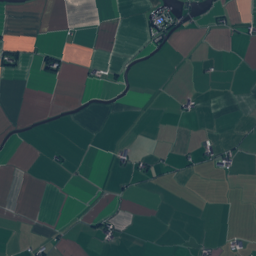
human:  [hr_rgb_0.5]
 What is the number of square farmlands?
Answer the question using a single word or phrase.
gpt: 0

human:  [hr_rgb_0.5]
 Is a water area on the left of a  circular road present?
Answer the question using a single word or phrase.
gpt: no

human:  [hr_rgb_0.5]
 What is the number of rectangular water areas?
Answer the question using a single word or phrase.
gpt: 1

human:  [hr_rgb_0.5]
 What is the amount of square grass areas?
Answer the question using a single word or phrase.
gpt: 0

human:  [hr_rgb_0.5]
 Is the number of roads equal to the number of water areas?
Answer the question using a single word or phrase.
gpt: no

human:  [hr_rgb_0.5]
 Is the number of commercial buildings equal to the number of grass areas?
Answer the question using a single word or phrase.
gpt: no

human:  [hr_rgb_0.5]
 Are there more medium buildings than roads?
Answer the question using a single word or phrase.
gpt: no

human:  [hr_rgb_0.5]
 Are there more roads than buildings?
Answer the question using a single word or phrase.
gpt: no

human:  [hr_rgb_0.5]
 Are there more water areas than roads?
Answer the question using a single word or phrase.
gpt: no

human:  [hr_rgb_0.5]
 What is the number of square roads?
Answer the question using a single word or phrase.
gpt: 0

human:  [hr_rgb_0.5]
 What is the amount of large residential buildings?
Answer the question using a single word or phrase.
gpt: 0

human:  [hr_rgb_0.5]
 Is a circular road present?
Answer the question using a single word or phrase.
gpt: no

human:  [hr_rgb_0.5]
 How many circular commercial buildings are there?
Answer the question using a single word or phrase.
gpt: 0

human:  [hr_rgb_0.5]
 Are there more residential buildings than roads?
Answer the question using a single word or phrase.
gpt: yes

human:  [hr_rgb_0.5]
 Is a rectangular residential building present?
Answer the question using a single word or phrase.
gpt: yes

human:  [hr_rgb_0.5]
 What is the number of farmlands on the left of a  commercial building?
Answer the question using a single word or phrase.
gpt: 38

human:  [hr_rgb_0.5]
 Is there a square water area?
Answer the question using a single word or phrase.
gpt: no

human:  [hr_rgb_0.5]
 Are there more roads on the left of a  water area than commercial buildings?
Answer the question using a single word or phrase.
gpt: yes

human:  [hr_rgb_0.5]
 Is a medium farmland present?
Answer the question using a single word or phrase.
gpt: no

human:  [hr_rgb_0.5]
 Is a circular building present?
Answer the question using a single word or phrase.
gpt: yes

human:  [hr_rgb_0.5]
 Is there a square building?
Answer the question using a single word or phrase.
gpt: yes

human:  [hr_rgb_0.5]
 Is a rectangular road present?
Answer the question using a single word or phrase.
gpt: no

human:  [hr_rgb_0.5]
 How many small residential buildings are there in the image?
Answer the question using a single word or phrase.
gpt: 162

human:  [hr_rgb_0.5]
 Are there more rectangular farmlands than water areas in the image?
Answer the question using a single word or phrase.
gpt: no

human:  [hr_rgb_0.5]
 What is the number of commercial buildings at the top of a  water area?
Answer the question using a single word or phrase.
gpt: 2

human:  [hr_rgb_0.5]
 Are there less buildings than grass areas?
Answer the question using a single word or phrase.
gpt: no

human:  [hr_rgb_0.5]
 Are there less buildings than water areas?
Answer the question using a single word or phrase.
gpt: no

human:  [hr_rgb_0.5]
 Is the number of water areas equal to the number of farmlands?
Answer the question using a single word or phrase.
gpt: no

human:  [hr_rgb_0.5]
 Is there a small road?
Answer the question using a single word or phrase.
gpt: yes

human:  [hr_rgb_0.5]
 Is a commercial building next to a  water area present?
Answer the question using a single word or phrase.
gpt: yes

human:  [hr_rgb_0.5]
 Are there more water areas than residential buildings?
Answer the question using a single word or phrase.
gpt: no

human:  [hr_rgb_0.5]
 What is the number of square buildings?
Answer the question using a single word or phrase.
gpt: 3

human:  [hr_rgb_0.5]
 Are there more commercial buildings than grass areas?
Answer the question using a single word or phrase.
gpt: no

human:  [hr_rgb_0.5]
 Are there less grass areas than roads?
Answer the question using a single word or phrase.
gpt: no

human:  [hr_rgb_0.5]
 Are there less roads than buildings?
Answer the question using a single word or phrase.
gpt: yes

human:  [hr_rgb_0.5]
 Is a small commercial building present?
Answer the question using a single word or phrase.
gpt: yes